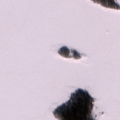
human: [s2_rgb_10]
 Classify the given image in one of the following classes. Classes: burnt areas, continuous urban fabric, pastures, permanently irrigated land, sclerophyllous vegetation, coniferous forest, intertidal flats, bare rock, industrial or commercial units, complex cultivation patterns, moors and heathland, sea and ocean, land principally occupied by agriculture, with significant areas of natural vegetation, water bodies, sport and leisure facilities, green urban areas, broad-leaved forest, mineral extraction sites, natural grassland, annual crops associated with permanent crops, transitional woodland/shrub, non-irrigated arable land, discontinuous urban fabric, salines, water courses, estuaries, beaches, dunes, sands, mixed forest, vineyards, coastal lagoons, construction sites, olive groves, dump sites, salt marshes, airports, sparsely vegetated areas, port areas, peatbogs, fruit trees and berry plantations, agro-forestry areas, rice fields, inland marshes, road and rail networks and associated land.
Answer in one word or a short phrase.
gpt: sea and ocean